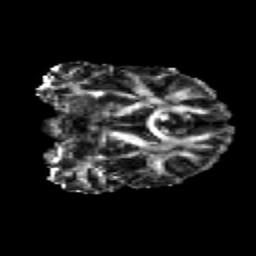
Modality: FA
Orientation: coronal
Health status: healthy
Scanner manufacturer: siemens
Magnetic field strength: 3 T
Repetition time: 12 s
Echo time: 0.092 s